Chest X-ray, PA view. Patient: 39 years old, sex F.
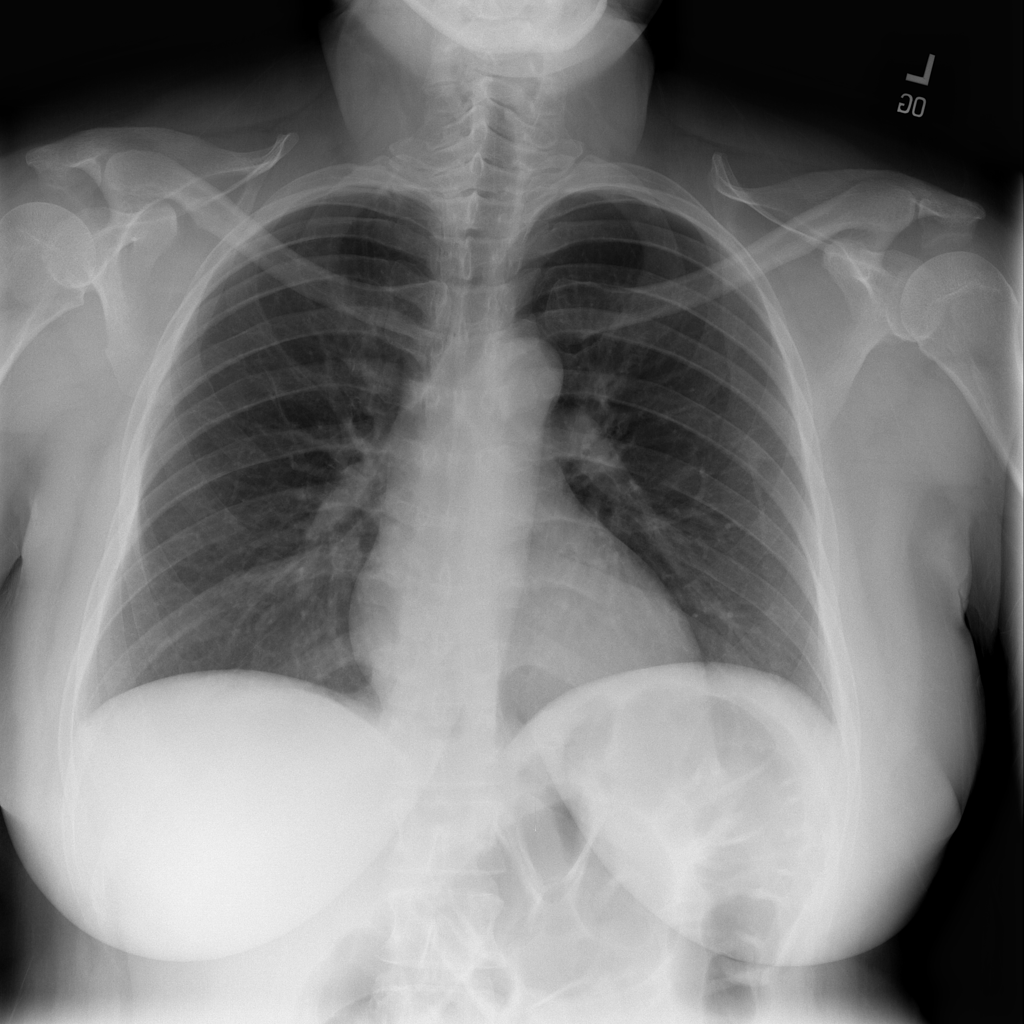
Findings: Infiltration